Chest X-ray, AP view. Patient: 61 years old, sex F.
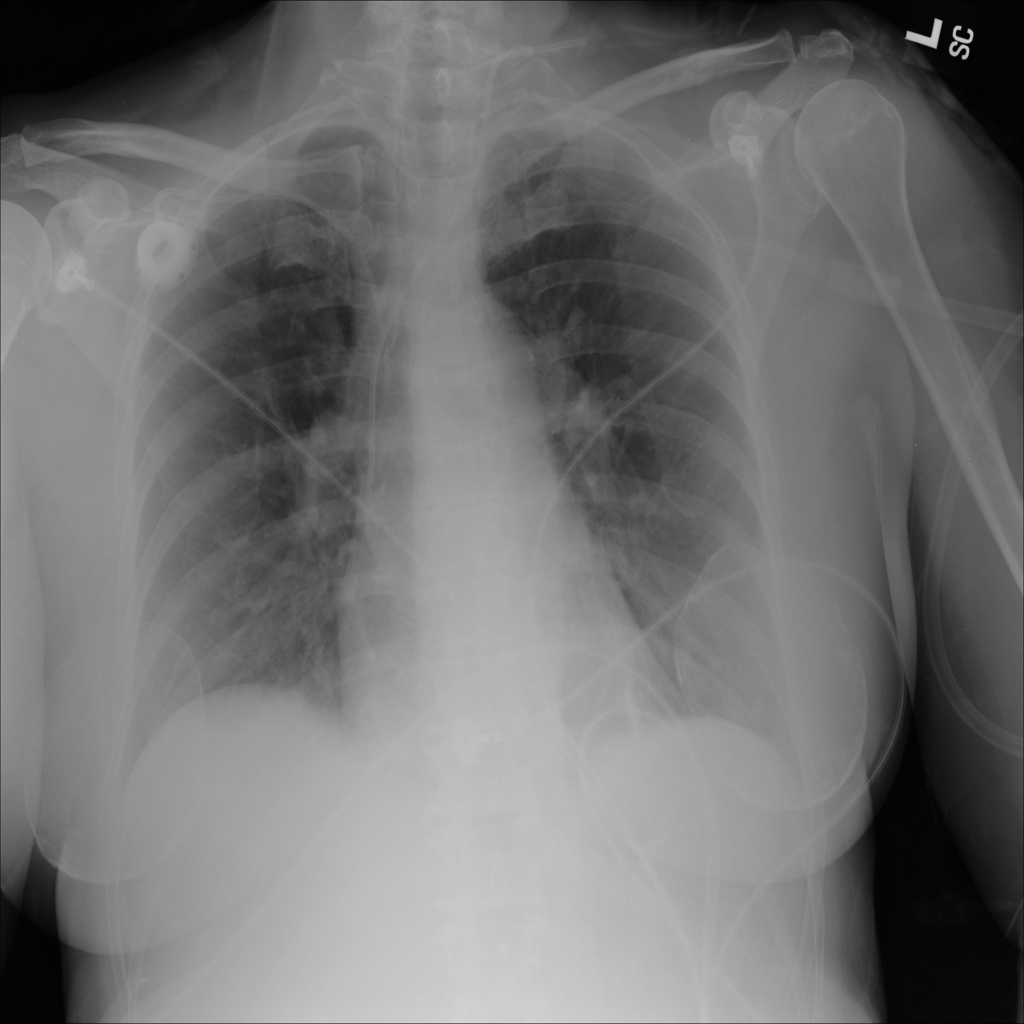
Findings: No Finding